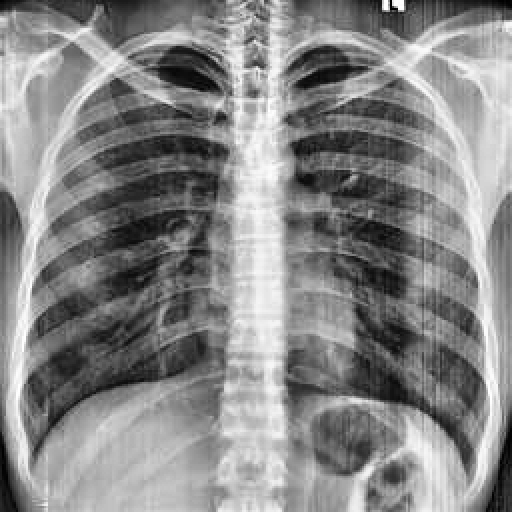
Finding: NORMAL